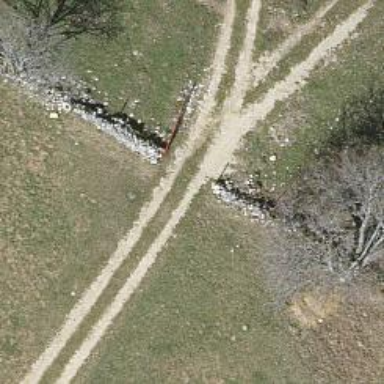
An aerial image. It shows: Wall barrier.